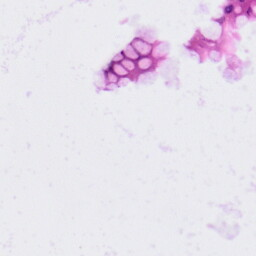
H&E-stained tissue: Colon